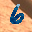
Label: 6